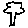
Label: tree